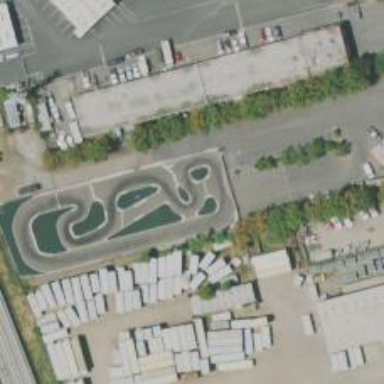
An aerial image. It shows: Raceway for motor sports.